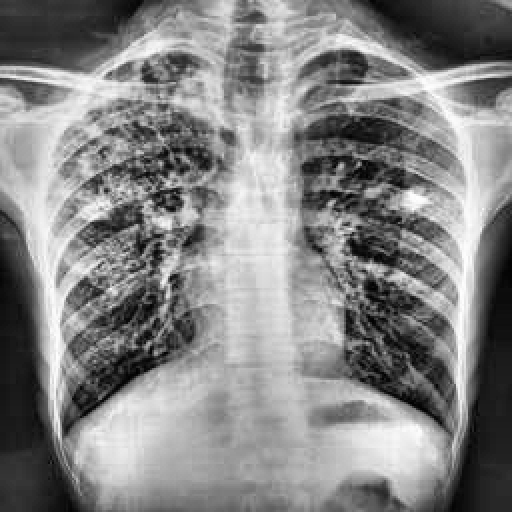
Finding: TUBERCULOSIS